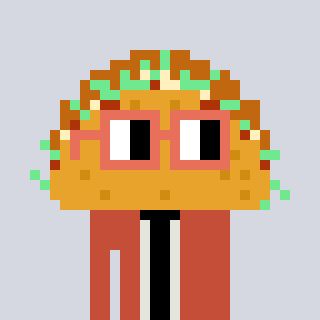
a pixel art character with square orange glasses, a taco-shaped head and a rust-colored body on a cool background